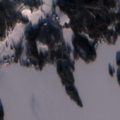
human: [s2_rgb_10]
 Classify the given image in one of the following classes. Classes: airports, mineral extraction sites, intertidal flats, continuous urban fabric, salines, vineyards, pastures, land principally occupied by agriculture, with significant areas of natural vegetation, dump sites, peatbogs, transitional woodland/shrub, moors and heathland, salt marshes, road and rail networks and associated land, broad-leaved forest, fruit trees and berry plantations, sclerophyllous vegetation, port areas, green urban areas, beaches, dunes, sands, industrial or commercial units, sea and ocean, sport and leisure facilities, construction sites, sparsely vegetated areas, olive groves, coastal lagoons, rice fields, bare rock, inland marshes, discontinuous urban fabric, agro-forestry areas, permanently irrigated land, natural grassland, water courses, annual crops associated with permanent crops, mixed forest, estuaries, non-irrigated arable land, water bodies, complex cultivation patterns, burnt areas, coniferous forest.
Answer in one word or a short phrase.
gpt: land principally occupied by agriculture, with significant areas of natural vegetation, broad-leaved forest, mixed forest, water bodies